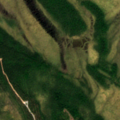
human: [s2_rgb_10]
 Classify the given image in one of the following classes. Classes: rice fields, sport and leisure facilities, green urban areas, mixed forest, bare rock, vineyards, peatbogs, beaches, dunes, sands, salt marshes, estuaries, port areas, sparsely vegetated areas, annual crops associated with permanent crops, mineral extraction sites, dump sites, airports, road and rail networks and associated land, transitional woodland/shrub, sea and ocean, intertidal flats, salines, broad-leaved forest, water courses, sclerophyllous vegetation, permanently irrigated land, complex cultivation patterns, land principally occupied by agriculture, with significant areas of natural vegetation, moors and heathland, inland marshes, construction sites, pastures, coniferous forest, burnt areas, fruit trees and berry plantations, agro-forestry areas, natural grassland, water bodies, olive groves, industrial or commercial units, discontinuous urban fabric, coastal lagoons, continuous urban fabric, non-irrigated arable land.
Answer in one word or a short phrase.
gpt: coniferous forest, peatbogs